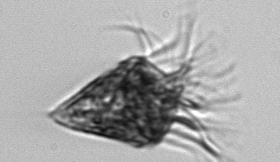
Label: Strombidium_wulffi